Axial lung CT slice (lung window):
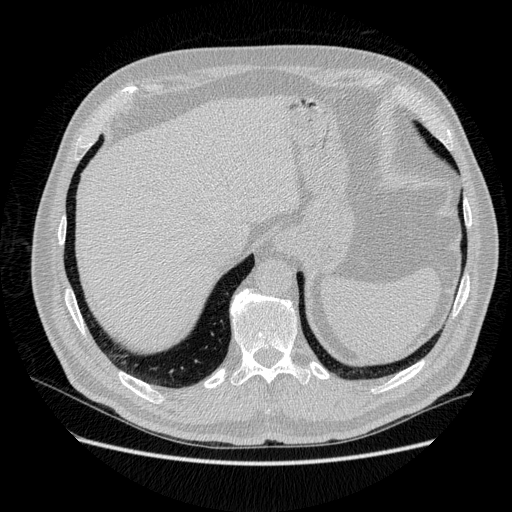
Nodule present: no